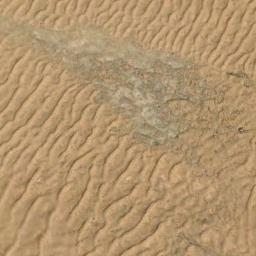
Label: desert